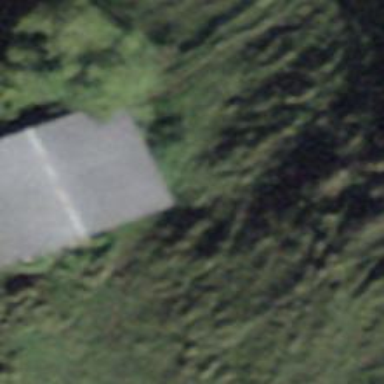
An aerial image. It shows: Rural barn.